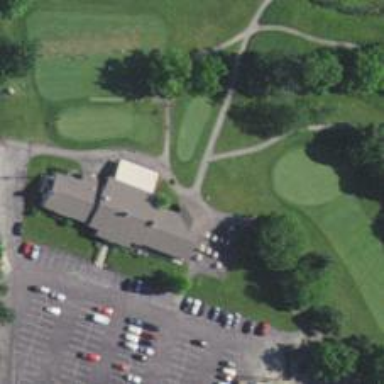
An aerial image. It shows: Path designated for golf carts.